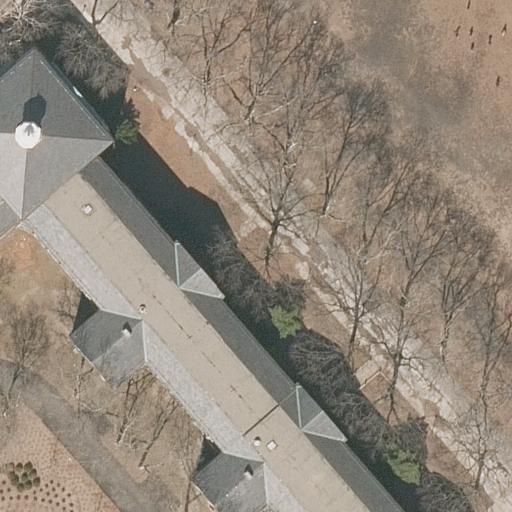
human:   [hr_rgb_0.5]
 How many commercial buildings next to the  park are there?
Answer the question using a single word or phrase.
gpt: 0

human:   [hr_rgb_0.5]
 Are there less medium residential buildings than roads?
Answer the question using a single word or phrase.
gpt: yes

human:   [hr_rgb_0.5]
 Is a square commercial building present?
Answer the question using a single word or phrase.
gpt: no

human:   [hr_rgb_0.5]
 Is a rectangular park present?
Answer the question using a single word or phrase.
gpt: yes

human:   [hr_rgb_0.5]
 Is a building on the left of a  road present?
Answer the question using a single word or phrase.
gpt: no

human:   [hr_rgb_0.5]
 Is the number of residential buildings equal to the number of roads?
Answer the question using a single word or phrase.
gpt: no

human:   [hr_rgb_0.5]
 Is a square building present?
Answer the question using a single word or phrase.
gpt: no

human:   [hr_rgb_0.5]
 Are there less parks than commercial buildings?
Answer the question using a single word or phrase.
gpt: no

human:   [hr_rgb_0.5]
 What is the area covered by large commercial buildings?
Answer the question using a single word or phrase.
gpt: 0m2

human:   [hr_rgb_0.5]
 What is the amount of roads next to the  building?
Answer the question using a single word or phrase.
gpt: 3

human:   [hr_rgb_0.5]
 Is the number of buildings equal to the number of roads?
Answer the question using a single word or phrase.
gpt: no

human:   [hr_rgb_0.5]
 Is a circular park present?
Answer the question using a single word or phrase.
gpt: no

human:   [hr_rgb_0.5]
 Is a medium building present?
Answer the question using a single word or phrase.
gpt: no

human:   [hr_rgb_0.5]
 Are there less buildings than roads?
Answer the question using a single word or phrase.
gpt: yes

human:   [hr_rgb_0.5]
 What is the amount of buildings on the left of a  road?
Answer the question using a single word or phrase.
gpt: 0

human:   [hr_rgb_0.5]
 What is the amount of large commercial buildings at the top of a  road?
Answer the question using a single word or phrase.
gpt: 0

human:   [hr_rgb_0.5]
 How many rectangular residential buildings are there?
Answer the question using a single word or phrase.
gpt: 0

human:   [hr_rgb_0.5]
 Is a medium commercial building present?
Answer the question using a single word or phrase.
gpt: no

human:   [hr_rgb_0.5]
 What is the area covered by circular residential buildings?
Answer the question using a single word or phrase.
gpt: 0m2

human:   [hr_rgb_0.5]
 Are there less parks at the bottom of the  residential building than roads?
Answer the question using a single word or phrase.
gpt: yes

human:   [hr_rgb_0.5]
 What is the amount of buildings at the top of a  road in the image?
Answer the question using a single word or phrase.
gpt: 0

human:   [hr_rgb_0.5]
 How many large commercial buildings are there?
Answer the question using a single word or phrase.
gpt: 0

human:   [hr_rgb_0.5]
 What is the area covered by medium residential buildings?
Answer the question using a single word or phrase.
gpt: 0m2

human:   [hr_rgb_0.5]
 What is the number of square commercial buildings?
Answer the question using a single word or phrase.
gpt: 0

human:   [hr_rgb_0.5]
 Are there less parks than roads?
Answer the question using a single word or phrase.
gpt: yes

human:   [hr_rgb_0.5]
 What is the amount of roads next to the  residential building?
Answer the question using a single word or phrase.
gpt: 3

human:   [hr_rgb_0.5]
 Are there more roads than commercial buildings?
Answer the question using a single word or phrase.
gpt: yes

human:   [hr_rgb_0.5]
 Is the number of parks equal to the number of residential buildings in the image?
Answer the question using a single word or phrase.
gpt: yes

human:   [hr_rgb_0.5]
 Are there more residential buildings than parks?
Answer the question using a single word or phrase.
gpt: no

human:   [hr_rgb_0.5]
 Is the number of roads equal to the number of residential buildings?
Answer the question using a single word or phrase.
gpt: no

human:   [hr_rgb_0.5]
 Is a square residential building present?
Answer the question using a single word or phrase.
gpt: no

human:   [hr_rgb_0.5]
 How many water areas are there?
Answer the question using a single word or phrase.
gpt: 0

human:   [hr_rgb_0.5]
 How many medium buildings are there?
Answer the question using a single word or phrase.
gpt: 0

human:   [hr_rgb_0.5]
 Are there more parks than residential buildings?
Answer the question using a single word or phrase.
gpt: no

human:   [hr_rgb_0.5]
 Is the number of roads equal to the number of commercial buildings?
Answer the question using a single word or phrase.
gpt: no

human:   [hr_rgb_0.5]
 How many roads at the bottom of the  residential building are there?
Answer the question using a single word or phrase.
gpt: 0